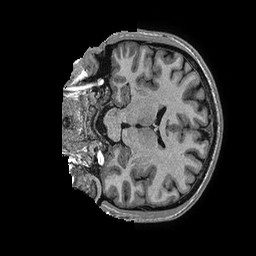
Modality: T1w
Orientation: coronal
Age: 39
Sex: male
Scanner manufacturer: ge
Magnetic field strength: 3 T
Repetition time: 0.006952 s
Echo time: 0.00292 s